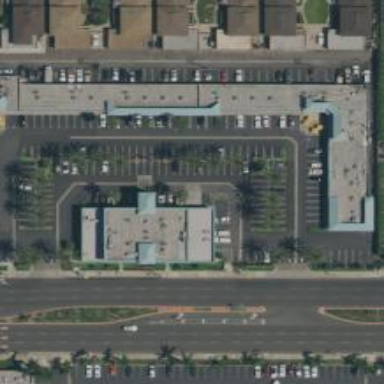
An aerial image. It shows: Pharmacy providing healthcare services.